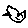
Label: bird